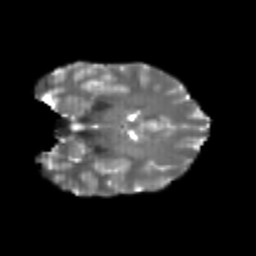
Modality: T2w
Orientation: coronal
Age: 24
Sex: female
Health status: healthy
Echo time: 0.074 s